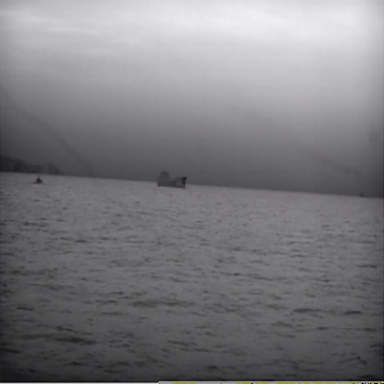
There is a liner in the infrared image.